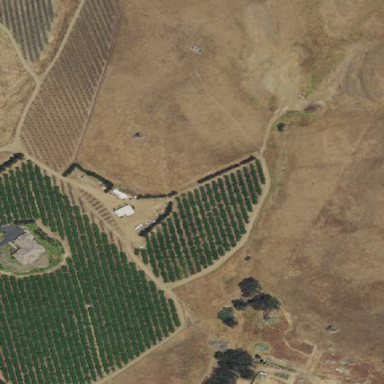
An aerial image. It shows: Orchard.